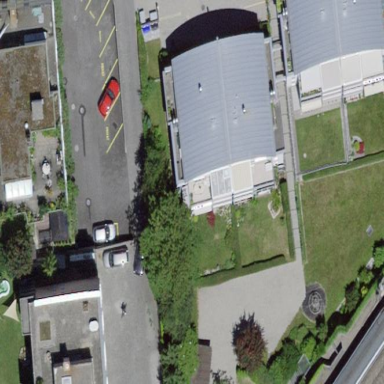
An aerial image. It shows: Apartments housed in building with round roof.